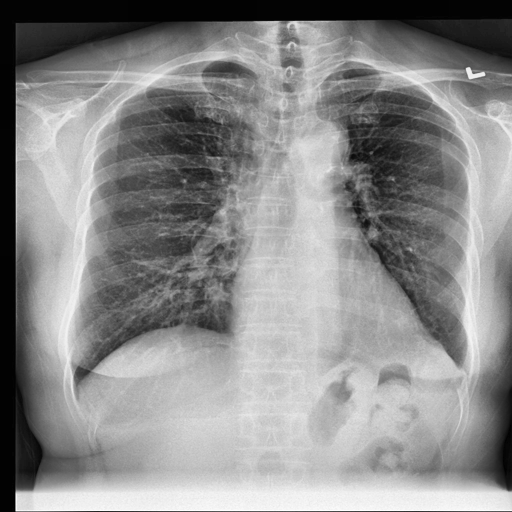
Finding: NORMAL